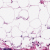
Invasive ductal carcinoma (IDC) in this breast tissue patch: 0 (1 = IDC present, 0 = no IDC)